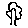
Label: tree